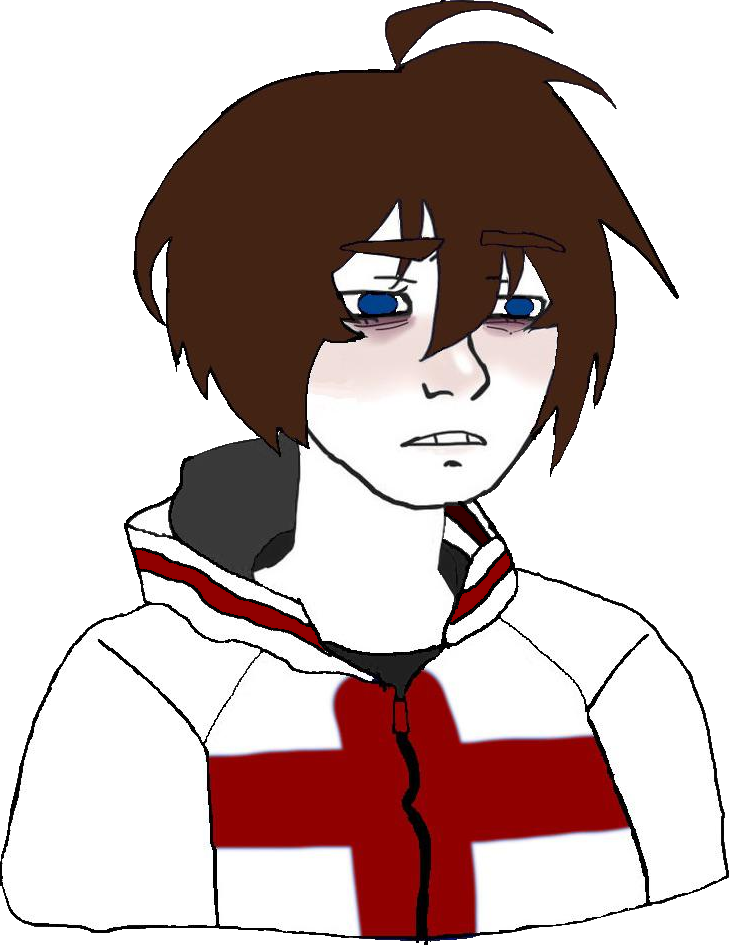
Label: 5_Twinkjak